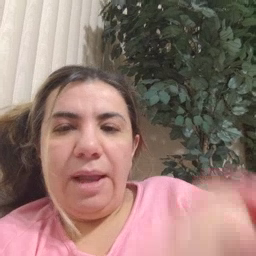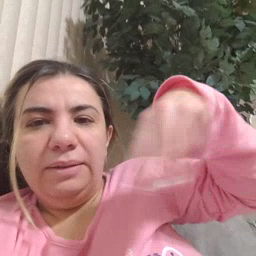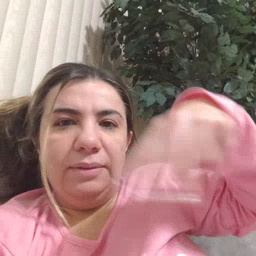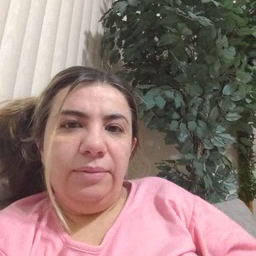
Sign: dance